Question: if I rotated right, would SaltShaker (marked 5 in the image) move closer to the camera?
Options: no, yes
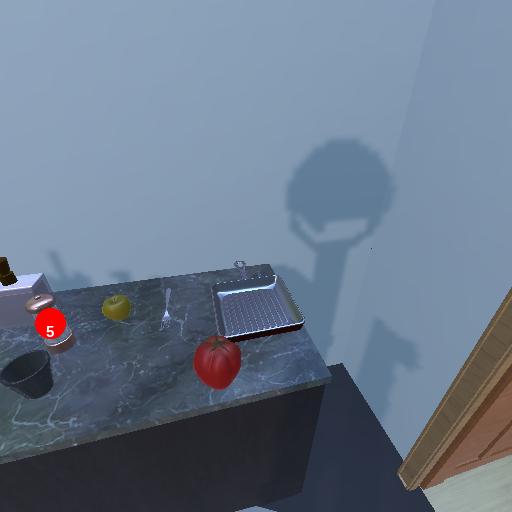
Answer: no